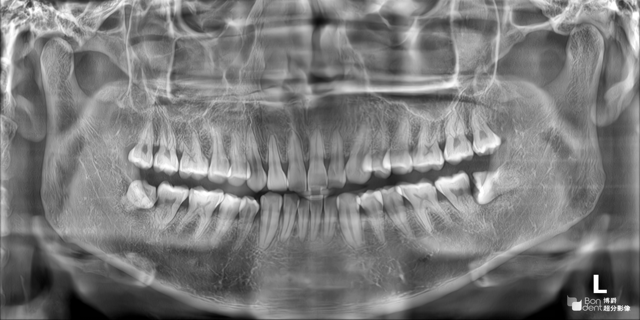
adult